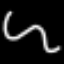
Label: squiggle